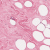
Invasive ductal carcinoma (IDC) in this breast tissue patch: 0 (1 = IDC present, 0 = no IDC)